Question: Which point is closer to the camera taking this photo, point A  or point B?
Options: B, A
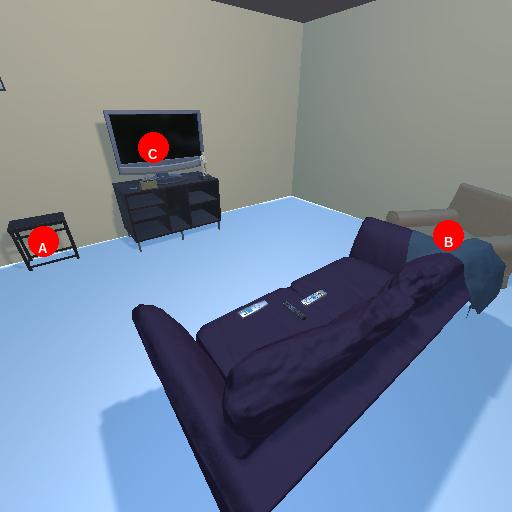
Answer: B